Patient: sex M, age 36
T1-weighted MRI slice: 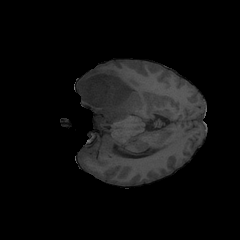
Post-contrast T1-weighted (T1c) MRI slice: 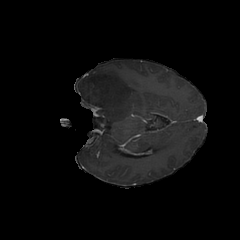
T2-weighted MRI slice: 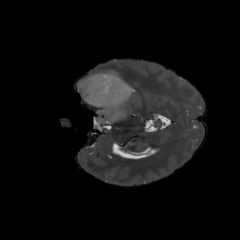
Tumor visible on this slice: yes
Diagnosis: Glioblastoma, IDH-wildtype
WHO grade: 4